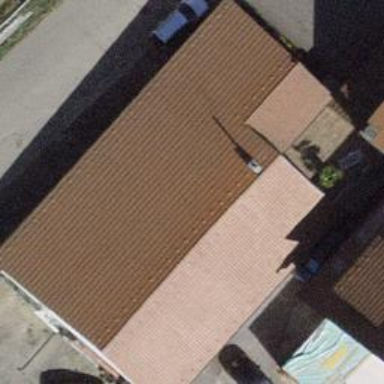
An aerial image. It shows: Group of garages.